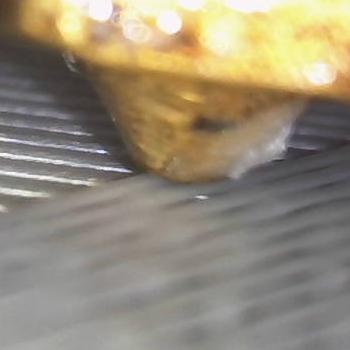
Flow rate: 48%